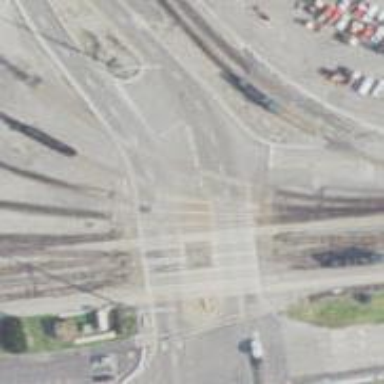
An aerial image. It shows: Level crossing along the railway.